Interaction volume radius: 10 \u00c5
Interaction volume height: 40 \u00c5
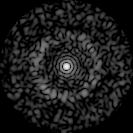
Disorder parameter: 0.8205